Question: I have questions about both <URL>
First of all, I'm using SIFT to identify similar image in real-time service.
Like pictures by phone-camera, small amount of rotation and blurred effect could be.
And I found <URL>. But result made me to sigh.
This is result of above test:

In this test, two images are fixed on x-axis. So they don'
t have rotation. But right images' logo were removed and person was moved to left side. In my eye, This is 'Very Similar'. In addition, SIFT catch this completely.
Now, This is question.
1. pHash is faster than SIFT?
2. Is pHash's accuracy reliable?
3. SIFT's output was too big to use in real-time service. So I must use hash to make output smaller size like LSH(Locality-sensitive hashing). Any other way to I try?
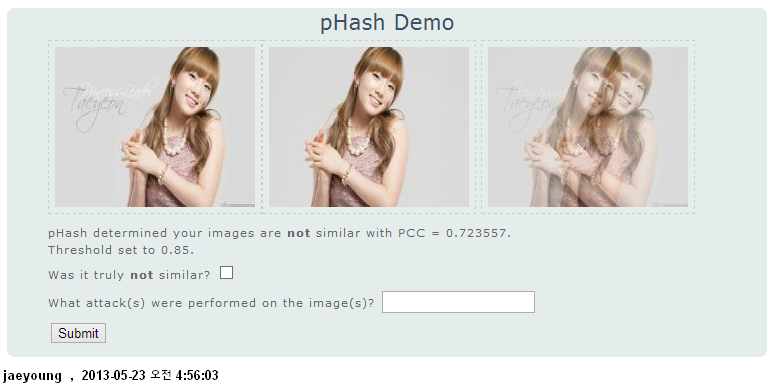
Answer: Ok, I got it.
pHash can't recognize rotation and critical movement as same thing.
In case of data space, pHash was dramatically good for using. It is very small size: one image to one hash. SIFT, however, need 128 bytes to get feature point. And there are many feature points in one image.
Eventually, SIFT can identify similar image well than pHash. But more and more size was needed.
In speed bench, I can't test yet. But I think, pHash was faster than SIFT because SIFT have to operate for many features on one images.
If you have another answers for above question, tell me please.